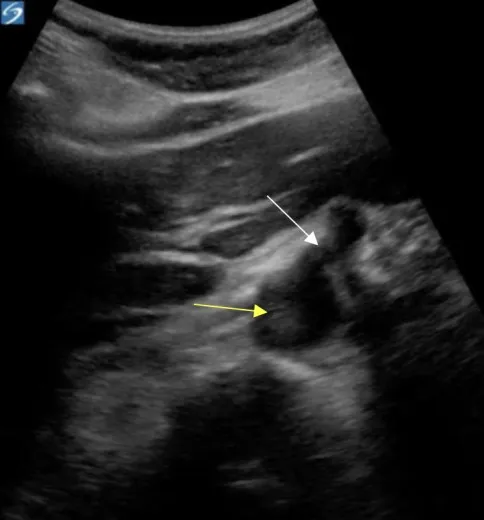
Abdominal aortic thrombus (yellow arrow) at the level of the celiac trunk (white arrow).
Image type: radiology (ultrasound)